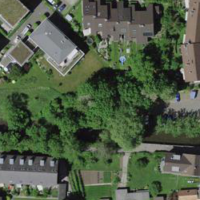
EUNIS habitat code: 55
Species observed at this site:
Lysimachia nummularia
Centaurea scabiosa